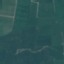
Label: Pasture